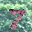
Label: 7